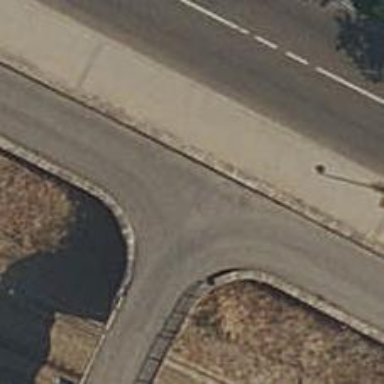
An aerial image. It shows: Unclassified road with asphalt surface.